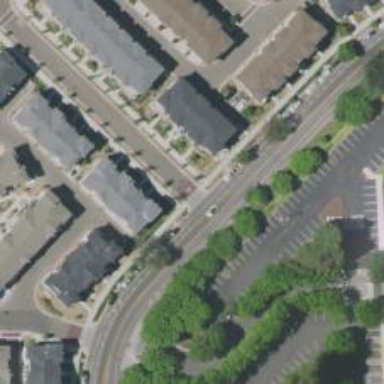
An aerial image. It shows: Living street.